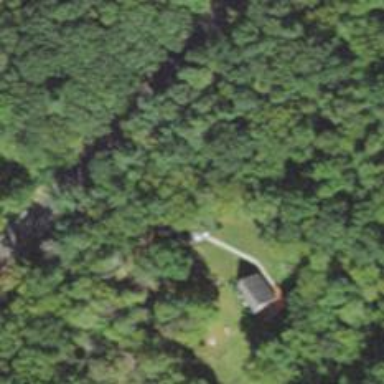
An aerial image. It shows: Residential driveway.